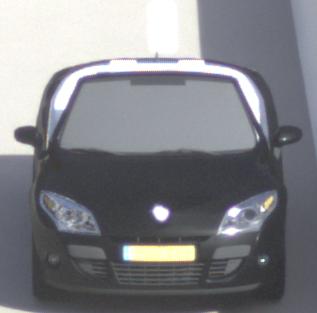
Make: Renault
Model: Mégane Coupé-Cabriolet 1.6 16V 110
Detailed model: Mégane (III) Coupé-Cabriolet
Model produced from: 2010/06
Model produced until: 2013/03
Doors: 2
Color: black
Road condition: dry road
Daytime: morning or afternoon
Contrast: high contrast